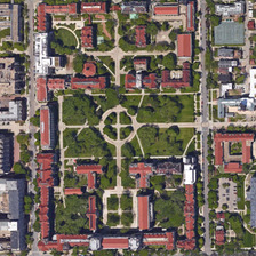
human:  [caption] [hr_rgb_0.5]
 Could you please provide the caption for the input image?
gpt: Near densely populated schools

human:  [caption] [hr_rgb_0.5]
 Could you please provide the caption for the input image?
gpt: near the school is a densely populated area.

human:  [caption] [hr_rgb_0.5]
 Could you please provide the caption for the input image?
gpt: There is a densely populated area near the school.

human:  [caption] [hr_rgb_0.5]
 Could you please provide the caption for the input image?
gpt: Near the school is a densely populated area.

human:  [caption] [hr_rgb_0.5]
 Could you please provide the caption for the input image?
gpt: Near the school is a densely populated area.